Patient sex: M
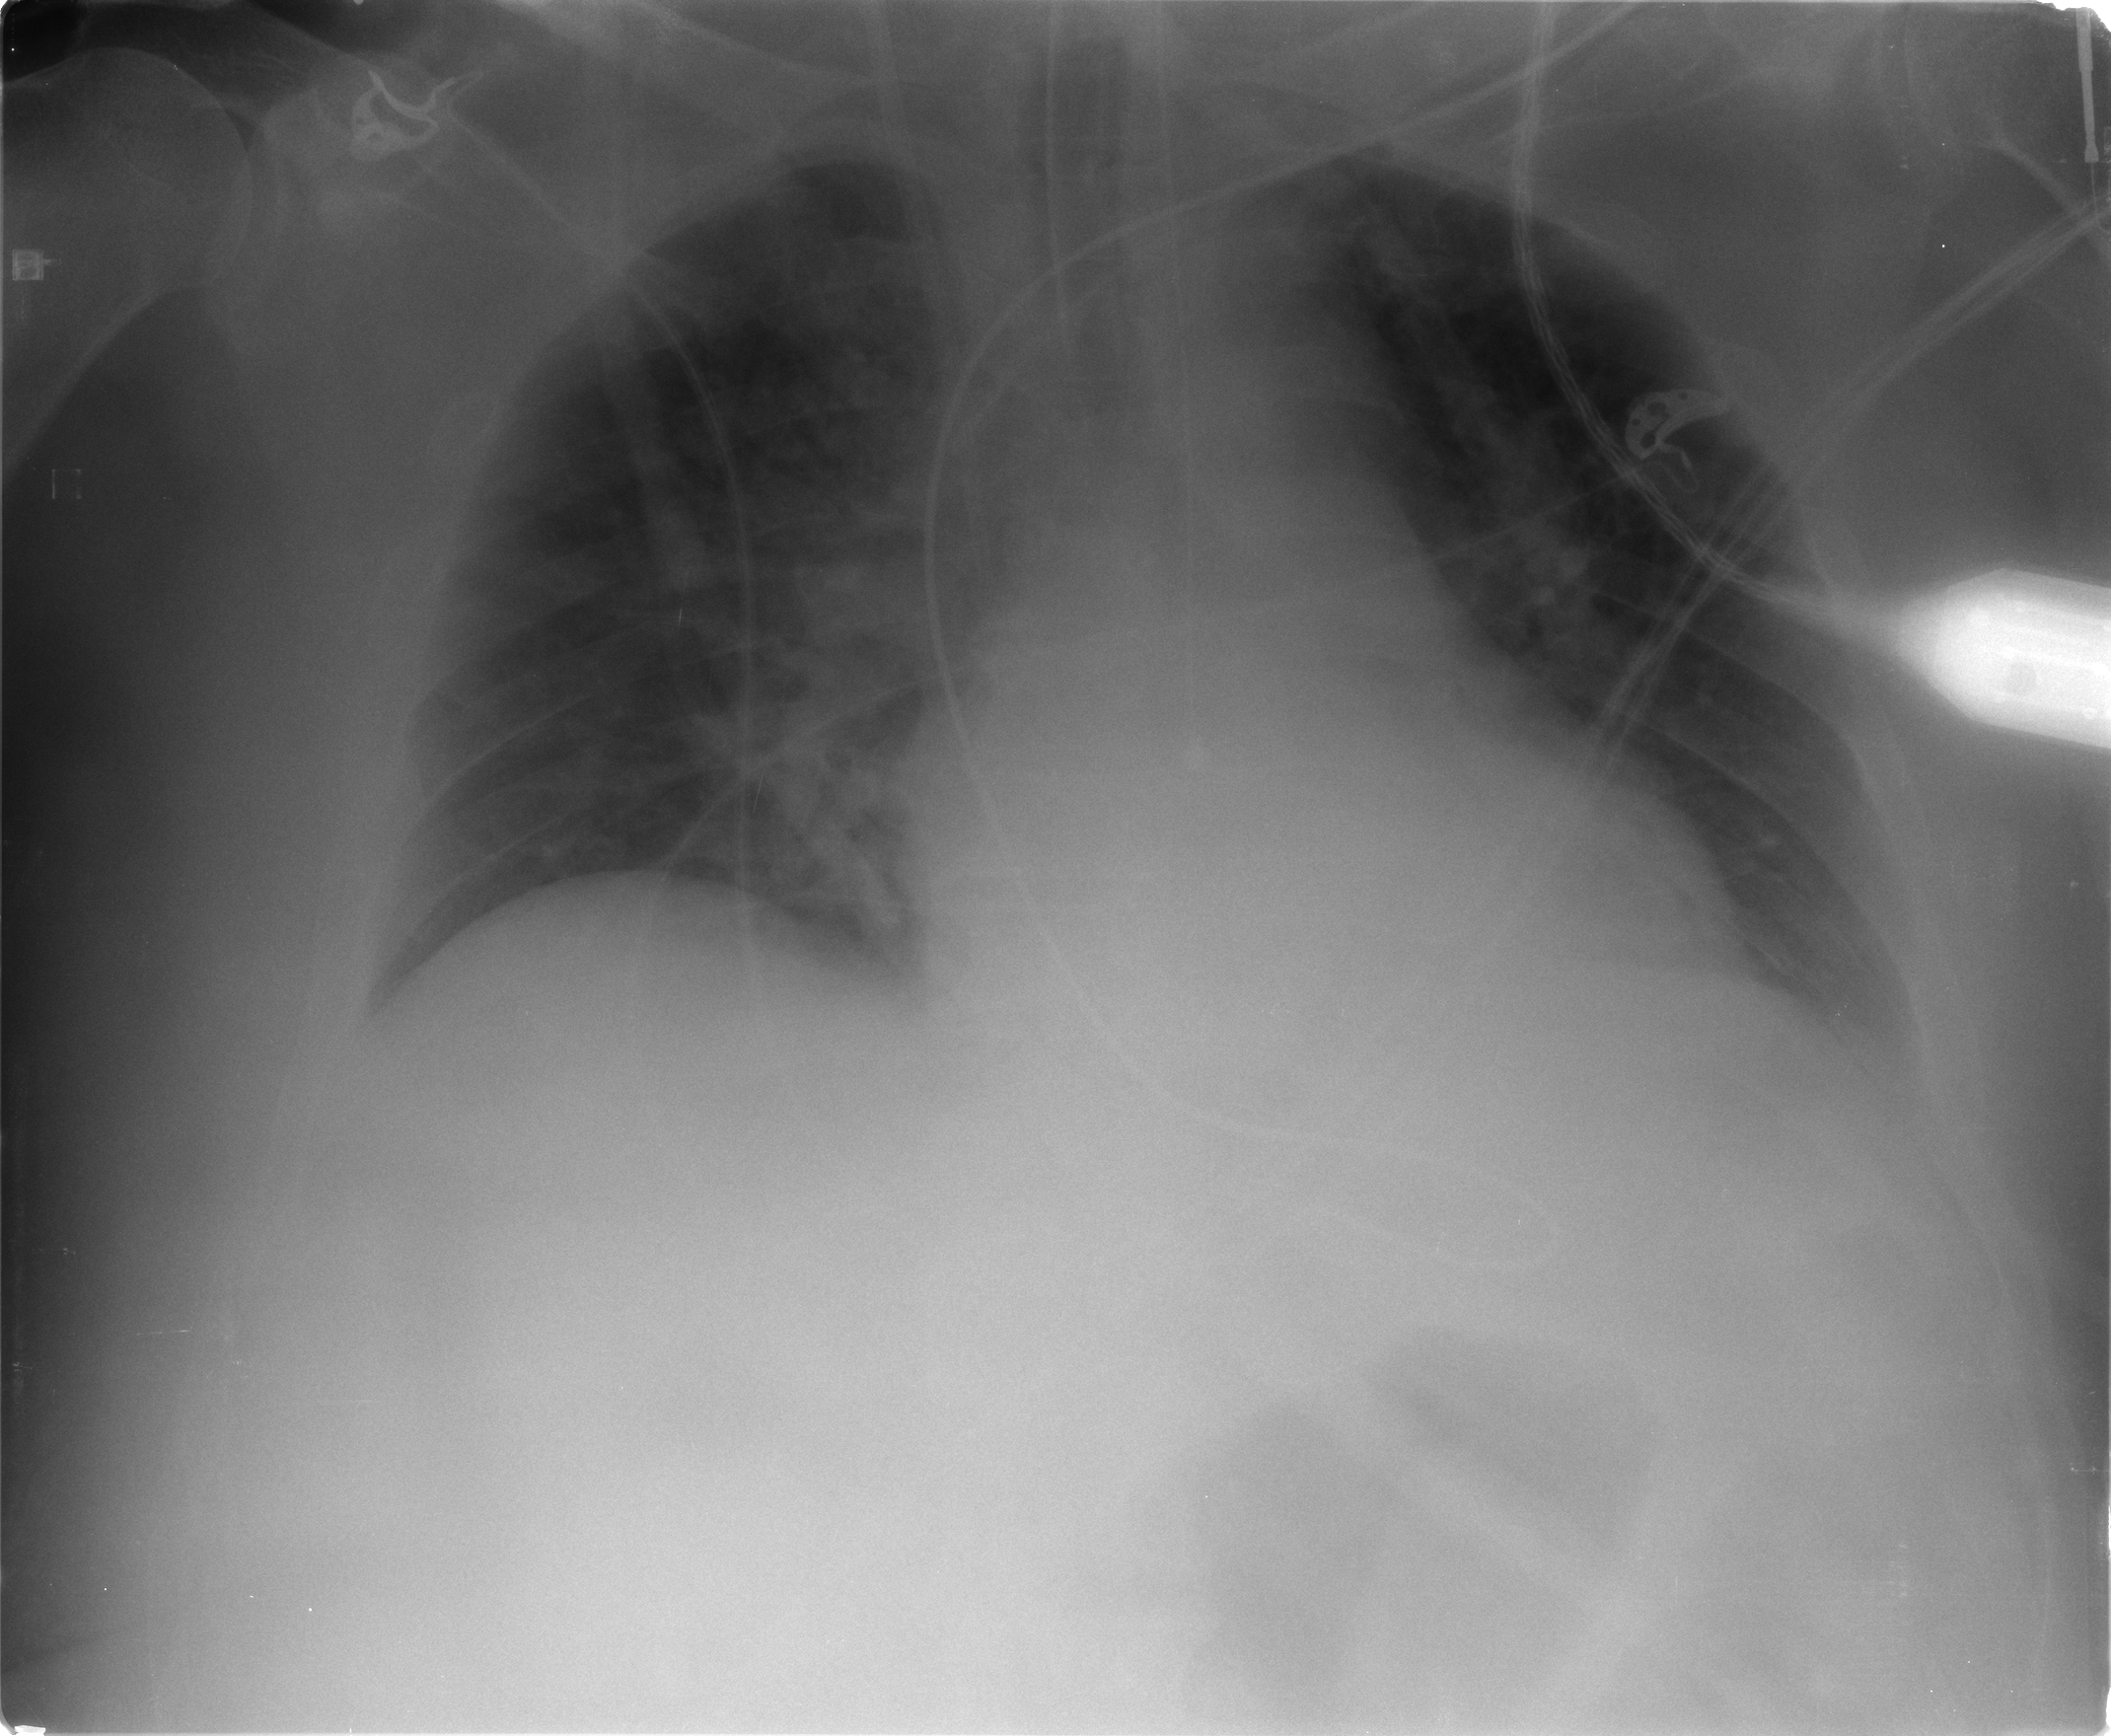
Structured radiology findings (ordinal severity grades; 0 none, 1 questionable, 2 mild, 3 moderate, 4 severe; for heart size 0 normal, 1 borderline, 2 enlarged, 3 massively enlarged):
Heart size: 1
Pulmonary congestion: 2
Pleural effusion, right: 0
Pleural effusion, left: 0
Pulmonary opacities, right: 2
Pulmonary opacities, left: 0
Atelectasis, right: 2
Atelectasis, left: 0